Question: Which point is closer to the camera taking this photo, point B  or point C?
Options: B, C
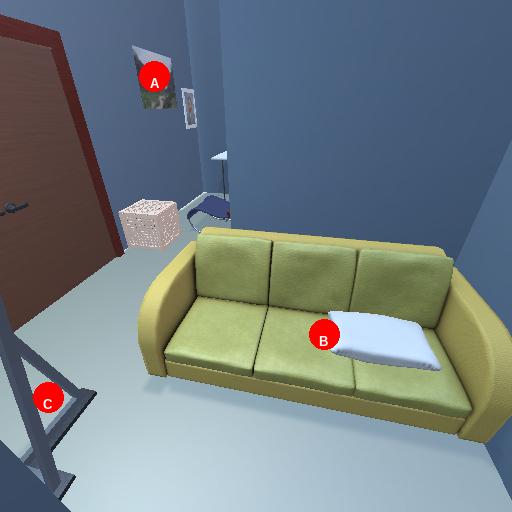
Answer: B